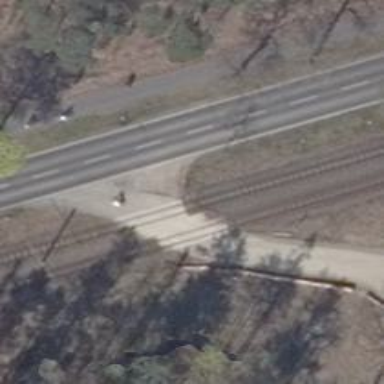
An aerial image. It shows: Tram crossing on the railway.